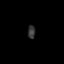
Tissue: lung
Cell type: Endothelial cells
Senescence score: 0.6709
Nuclear area (px): 95
Mean DAPI intensity: 54.221